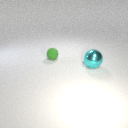
small green rubber sphere behind large cyan metal sphere